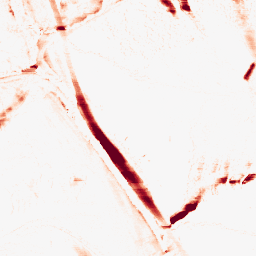
Category: morphological
Decomposition family: morphological_ellipse
Decomposition parameters: operation: opening
width: 5
height: 20
Upsampling method: bicubic
Upsampling parameters: scale: 4
Upsampling scale: 4